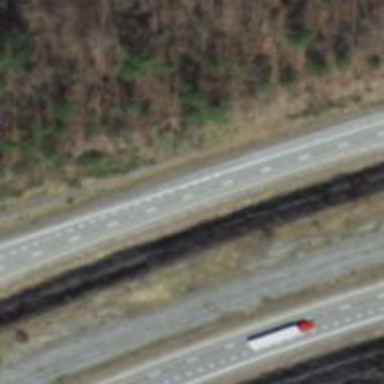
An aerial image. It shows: Motorway junction.